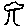
Label: tree